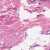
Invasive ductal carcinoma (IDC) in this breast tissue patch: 0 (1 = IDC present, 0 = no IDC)